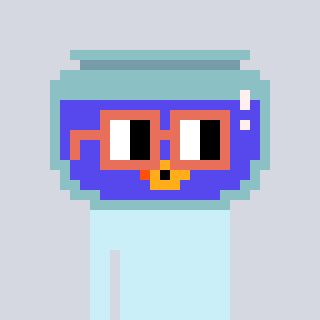
a pixel art character with square orange glasses, a goldfish-shaped head and a cold-colored body on a cool background